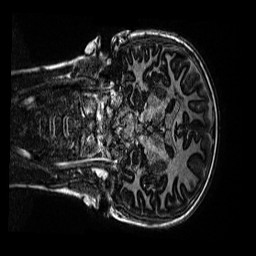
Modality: MP2RAGE
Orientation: coronal
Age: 13
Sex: female
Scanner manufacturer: siemens
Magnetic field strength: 3 T
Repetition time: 4 s
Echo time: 0.00299 s